Current action and preconditions to check: trajectory_clear

Your task: For each precondition in the list above, predict whether it will hold at this action.

Consider the current scene as observed from the mobile robot's camera, and analyze the predicted future states of all dynamic agents (e.g., people, animals, vehicles, or any moving entities) within the NEXT SECOND.

IMPORTANT: Only answer "very likely" if you are absolutely certain—based on strong, clear evidence—that a dynamic agent will violate the precondition in the predicted future state. Do NOT answer "very likely" for unlikely, ambiguous, or low-probability risks.

Ask yourself for each precondition: Is there a high probability, with clear and convincing evidence, that the predicted future states of any dynamic agent will interfere with the predicted future state of the currently executing action within the NEXT SECOND, causing that precondition to fail?

Assess the risk level based on these predictions. Use "likely" or "very likely" if motions create a clear risk of interference.

Use "neutral" or "improbable" if agents are nearby but their predicted paths are clearly diverging or non-conflicting.

Failure Risk Categories: "very improbable", "improbable", "neutral", "likely", "very likely"

Answer Format: Output ONLY the probability_of_failure value from these categories: "very improbable", "improbable", "neutral", "likely", "very likely"

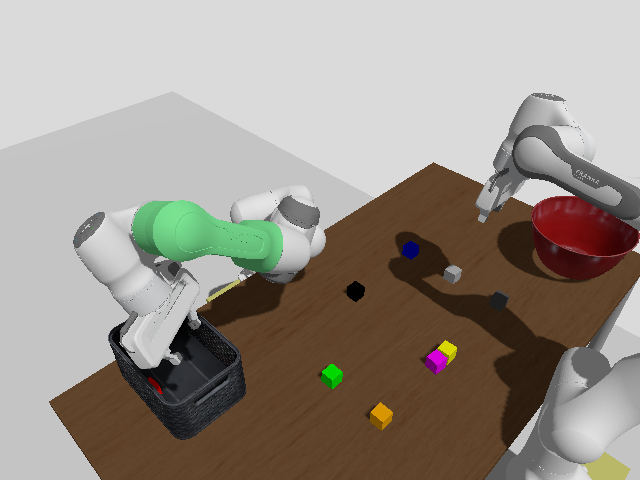

Answer: very improbable